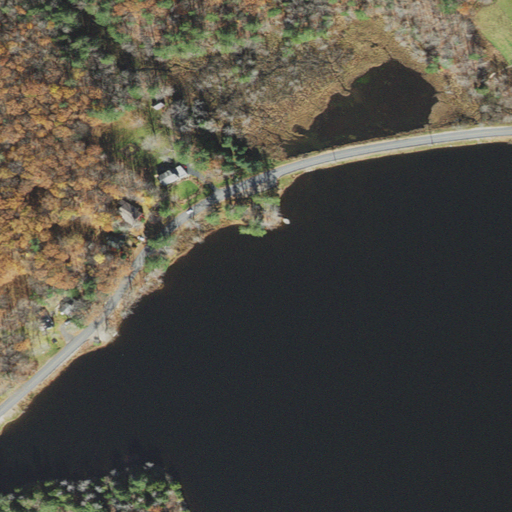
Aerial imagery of cape in Massachusetts named Percys Point containing open water, deciduous forest, woody wetlands, open development, mixed forest, medium intensity development, herbaceous wetlands, grassland, low intensity development, evergreen forest, and pasture